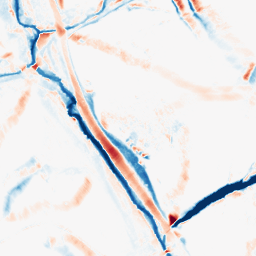
Category: morphological
Decomposition family: morphological_diamond
Decomposition parameters: operation: average
radius: 10
Upsampling method: bilinear
Upsampling parameters: scale: 2
Upsampling scale: 2